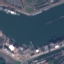
Land use / land cover: River